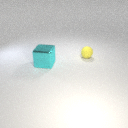
small yellow rubber sphere to the right of large cyan metal cube